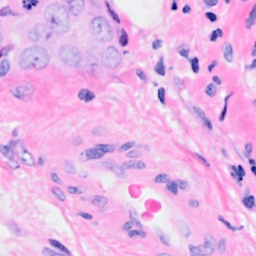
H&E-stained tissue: Breast